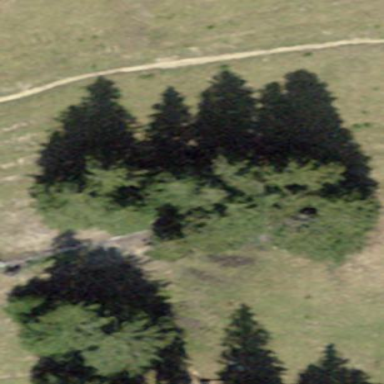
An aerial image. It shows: Forest area.